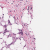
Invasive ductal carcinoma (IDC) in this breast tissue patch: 0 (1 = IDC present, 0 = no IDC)